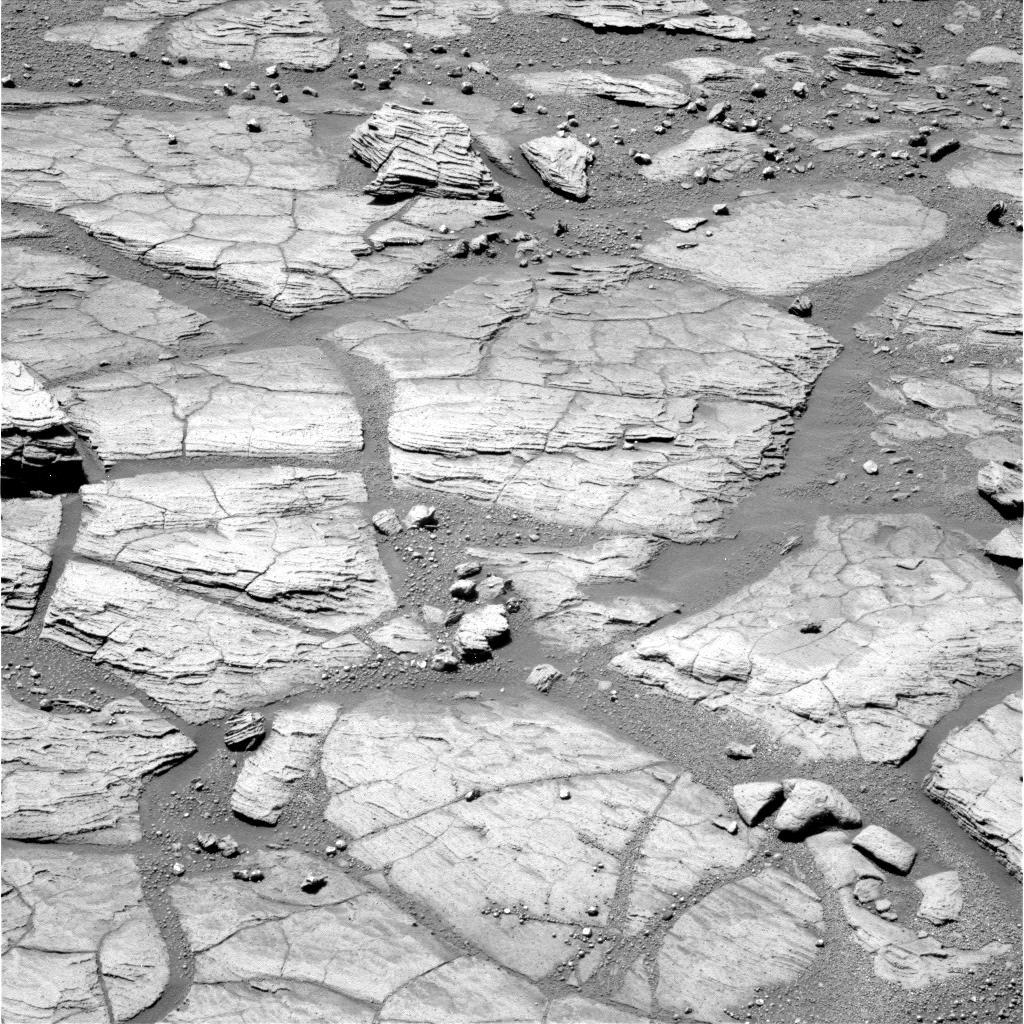
Terrain classes present: Bedrock, Gravel / Sand / Soil, Shadow